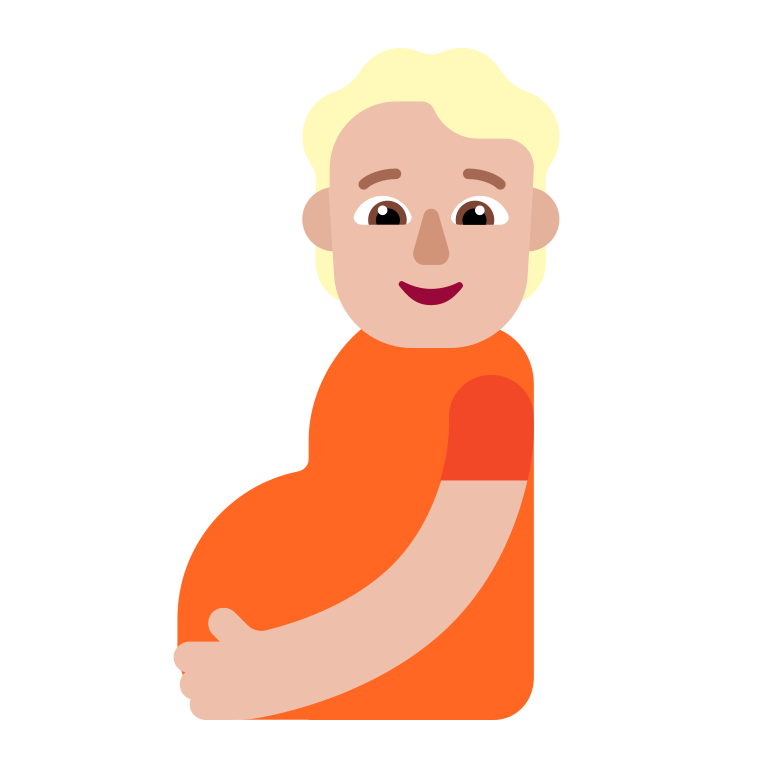
pregnant person flat  light